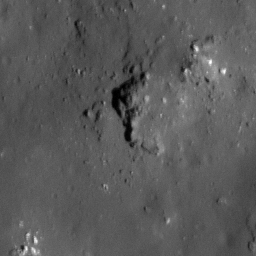
Pit: Tycho 5d
Host crater: Tycho
Host type: impact_melt
Lunar coordinates: latitude -42.612, longitude 348.648